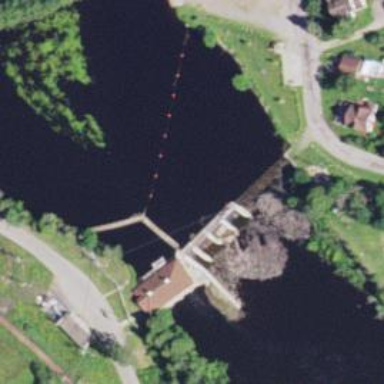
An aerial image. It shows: Dam along waterway.